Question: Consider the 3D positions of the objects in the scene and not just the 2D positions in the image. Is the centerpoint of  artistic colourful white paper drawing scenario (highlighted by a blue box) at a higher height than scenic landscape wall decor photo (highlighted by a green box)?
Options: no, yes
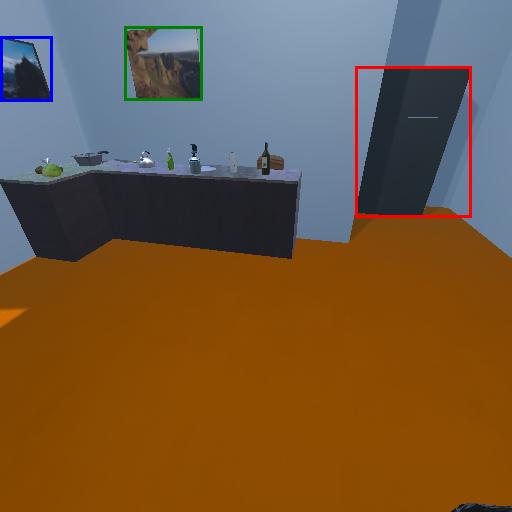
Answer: no